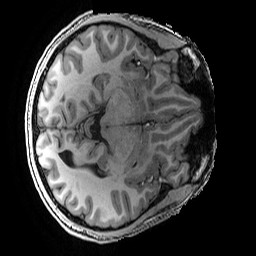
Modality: T1w
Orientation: axial
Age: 16
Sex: male
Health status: ill
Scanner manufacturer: ge
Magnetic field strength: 3 T
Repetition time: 0.007664 s
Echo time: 0.00342 s